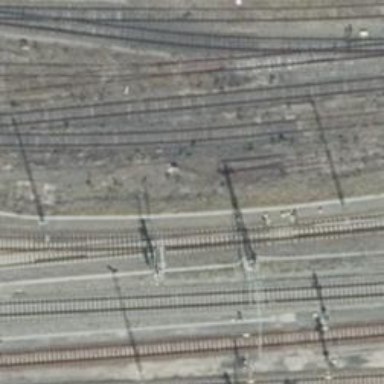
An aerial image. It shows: Disused railway.